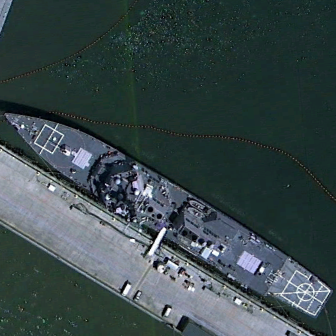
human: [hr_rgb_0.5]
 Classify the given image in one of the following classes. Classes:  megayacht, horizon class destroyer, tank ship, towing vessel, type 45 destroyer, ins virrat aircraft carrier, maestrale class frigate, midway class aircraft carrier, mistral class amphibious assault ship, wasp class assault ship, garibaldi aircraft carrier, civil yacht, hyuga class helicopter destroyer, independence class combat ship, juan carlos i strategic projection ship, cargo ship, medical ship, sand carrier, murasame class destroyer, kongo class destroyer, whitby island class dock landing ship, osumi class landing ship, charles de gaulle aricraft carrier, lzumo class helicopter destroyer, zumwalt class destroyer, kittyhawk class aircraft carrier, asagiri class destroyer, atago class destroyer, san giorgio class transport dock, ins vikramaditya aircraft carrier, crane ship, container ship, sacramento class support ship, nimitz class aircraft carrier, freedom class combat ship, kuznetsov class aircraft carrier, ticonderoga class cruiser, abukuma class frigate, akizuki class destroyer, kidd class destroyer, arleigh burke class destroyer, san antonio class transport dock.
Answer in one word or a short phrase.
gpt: Arleigh Burke class destroyer